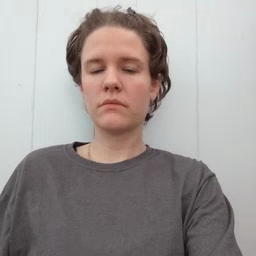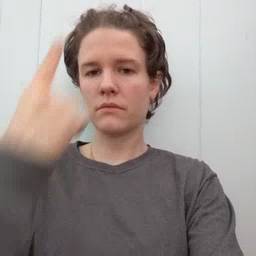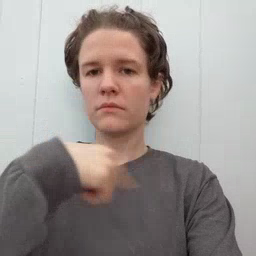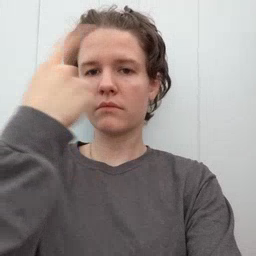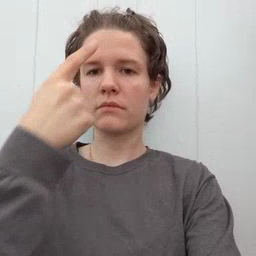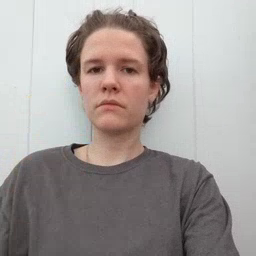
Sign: look